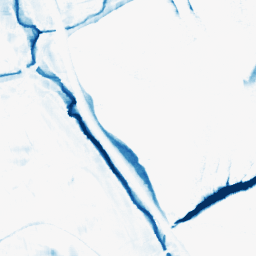
Category: morphological
Decomposition family: morphological_square
Decomposition parameters: operation: closing
size: 15
Upsampling method: quartic
Upsampling parameters: scale: 2
Upsampling scale: 2